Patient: sex M, age 65
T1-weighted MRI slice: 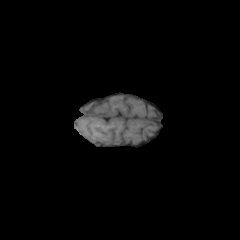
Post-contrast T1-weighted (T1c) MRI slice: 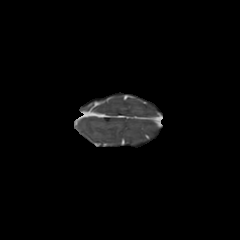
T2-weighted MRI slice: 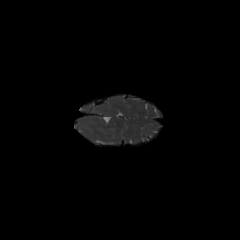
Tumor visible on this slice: no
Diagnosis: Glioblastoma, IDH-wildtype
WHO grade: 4